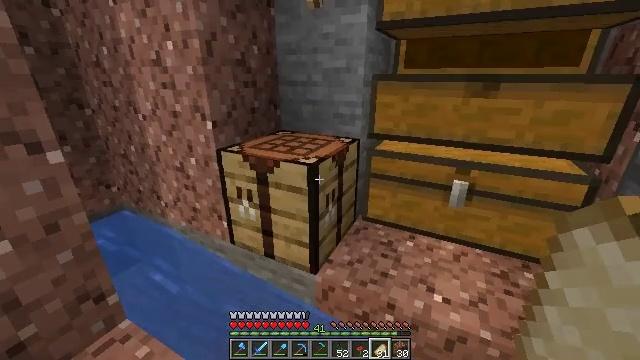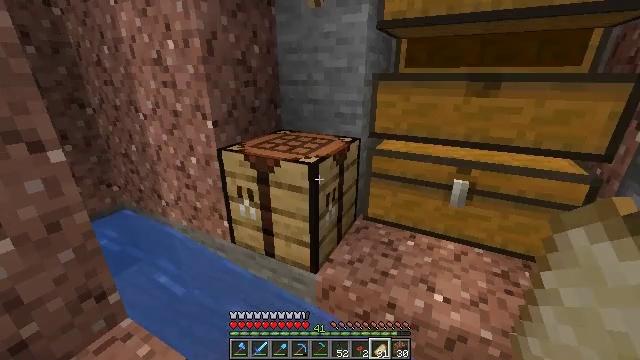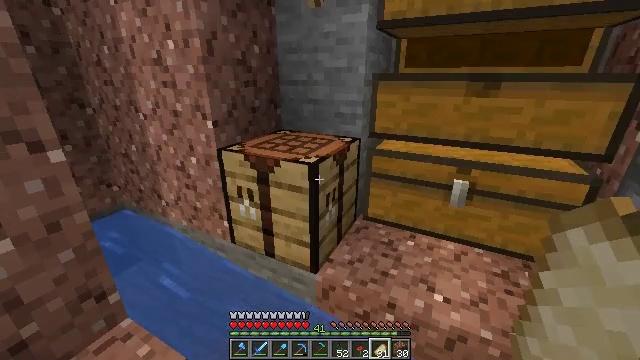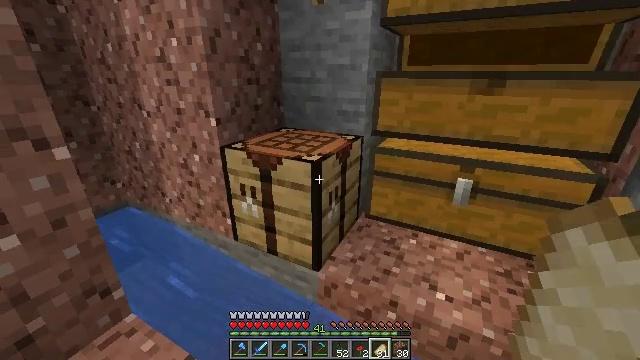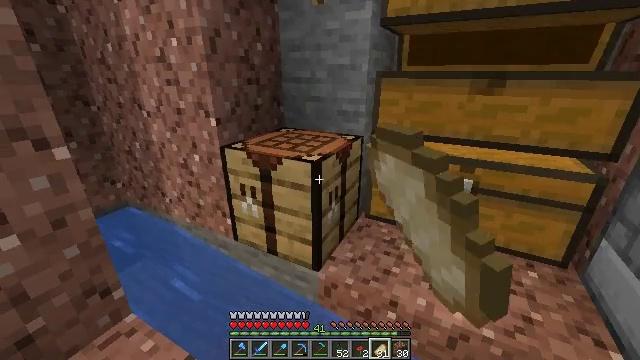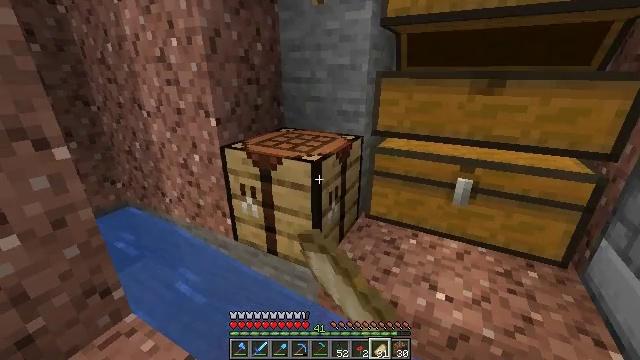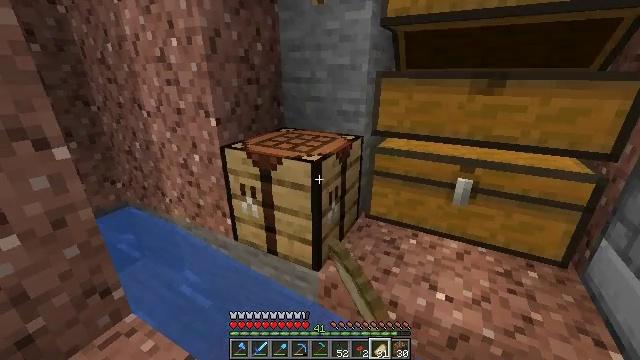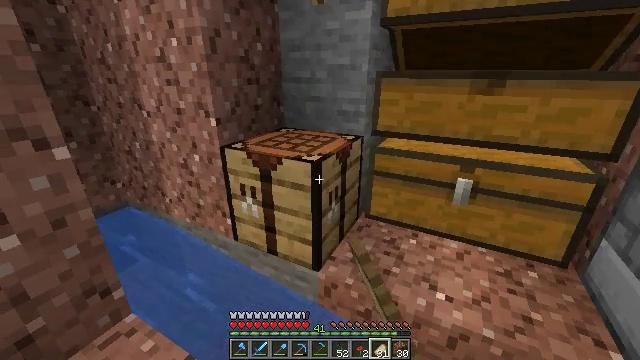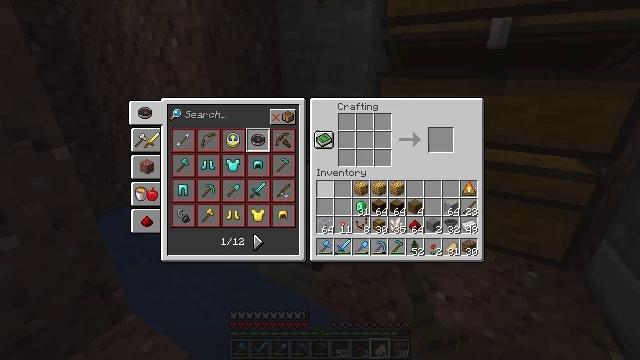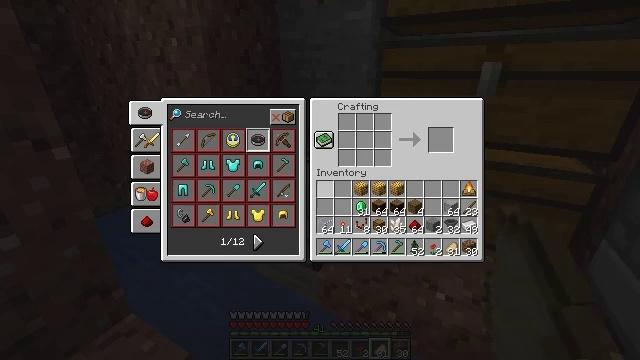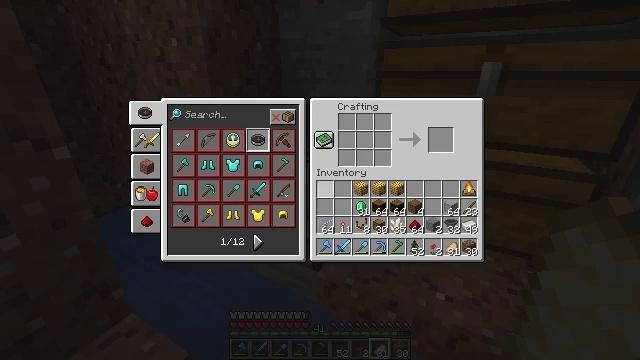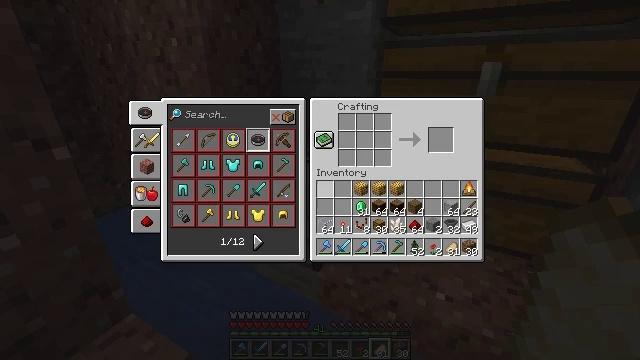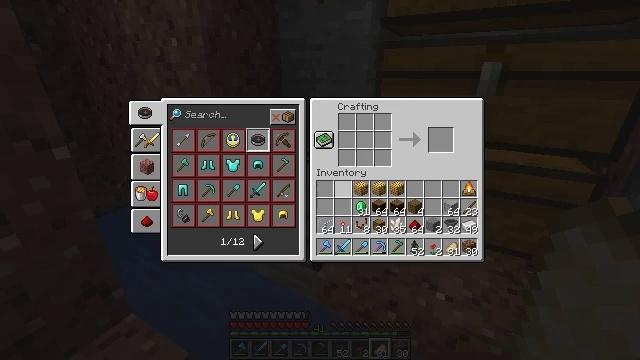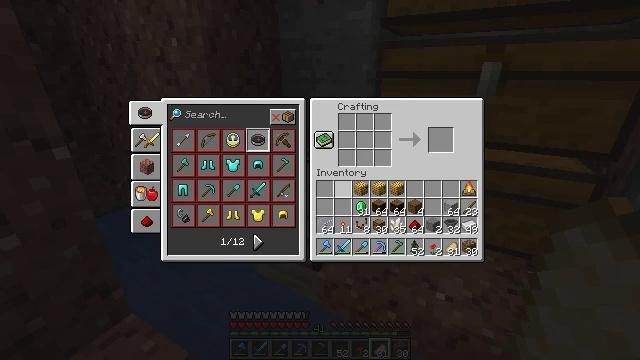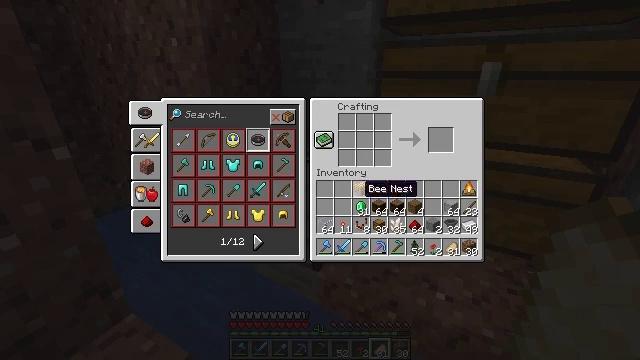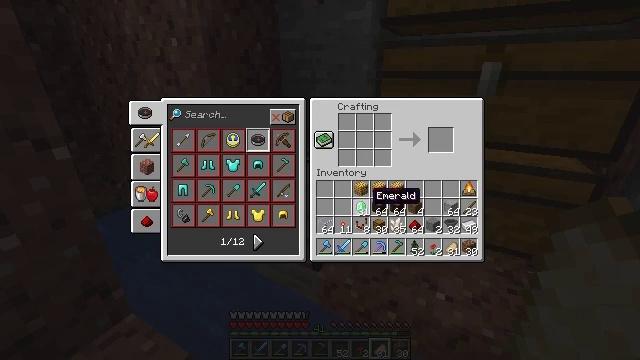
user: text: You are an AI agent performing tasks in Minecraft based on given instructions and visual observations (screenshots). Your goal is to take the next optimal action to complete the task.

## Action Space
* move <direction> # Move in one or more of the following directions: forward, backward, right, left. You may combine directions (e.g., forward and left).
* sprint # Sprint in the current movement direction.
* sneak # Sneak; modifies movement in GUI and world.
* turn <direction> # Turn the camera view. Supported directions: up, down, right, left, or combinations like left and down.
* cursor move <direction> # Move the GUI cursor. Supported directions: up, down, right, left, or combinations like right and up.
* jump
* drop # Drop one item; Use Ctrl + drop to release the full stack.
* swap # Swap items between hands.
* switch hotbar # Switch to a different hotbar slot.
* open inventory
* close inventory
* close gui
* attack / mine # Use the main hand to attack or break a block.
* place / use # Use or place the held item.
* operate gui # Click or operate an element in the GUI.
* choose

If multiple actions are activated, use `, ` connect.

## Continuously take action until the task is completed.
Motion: motion action
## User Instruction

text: Create a smooth stone slab at the crafting table.
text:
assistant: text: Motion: no_op
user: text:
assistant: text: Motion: no_op
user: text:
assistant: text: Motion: use / place
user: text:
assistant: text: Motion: use / place
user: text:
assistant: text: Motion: use / place
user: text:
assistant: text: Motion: no_op
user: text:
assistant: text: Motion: no_op
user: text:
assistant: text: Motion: open gui
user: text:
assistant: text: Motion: no_op
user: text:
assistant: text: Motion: no_op
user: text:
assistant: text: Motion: no_op
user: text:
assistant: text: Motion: cursor move right
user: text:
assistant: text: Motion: cursor move right
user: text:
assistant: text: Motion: no_op
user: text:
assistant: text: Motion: cursor move right
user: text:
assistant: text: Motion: cursor move right and down
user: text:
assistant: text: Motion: cursor move right
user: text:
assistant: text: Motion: cursor move right
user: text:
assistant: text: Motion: no_op
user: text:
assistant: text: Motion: no_op
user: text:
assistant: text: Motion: no_op
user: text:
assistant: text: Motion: no_op
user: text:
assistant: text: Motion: cursor move right
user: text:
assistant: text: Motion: cursor move right
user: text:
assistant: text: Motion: no_op
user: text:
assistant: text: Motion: no_op
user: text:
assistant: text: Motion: no_op
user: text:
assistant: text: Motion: no_op
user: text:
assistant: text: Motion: no_op
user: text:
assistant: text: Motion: no_op